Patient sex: M
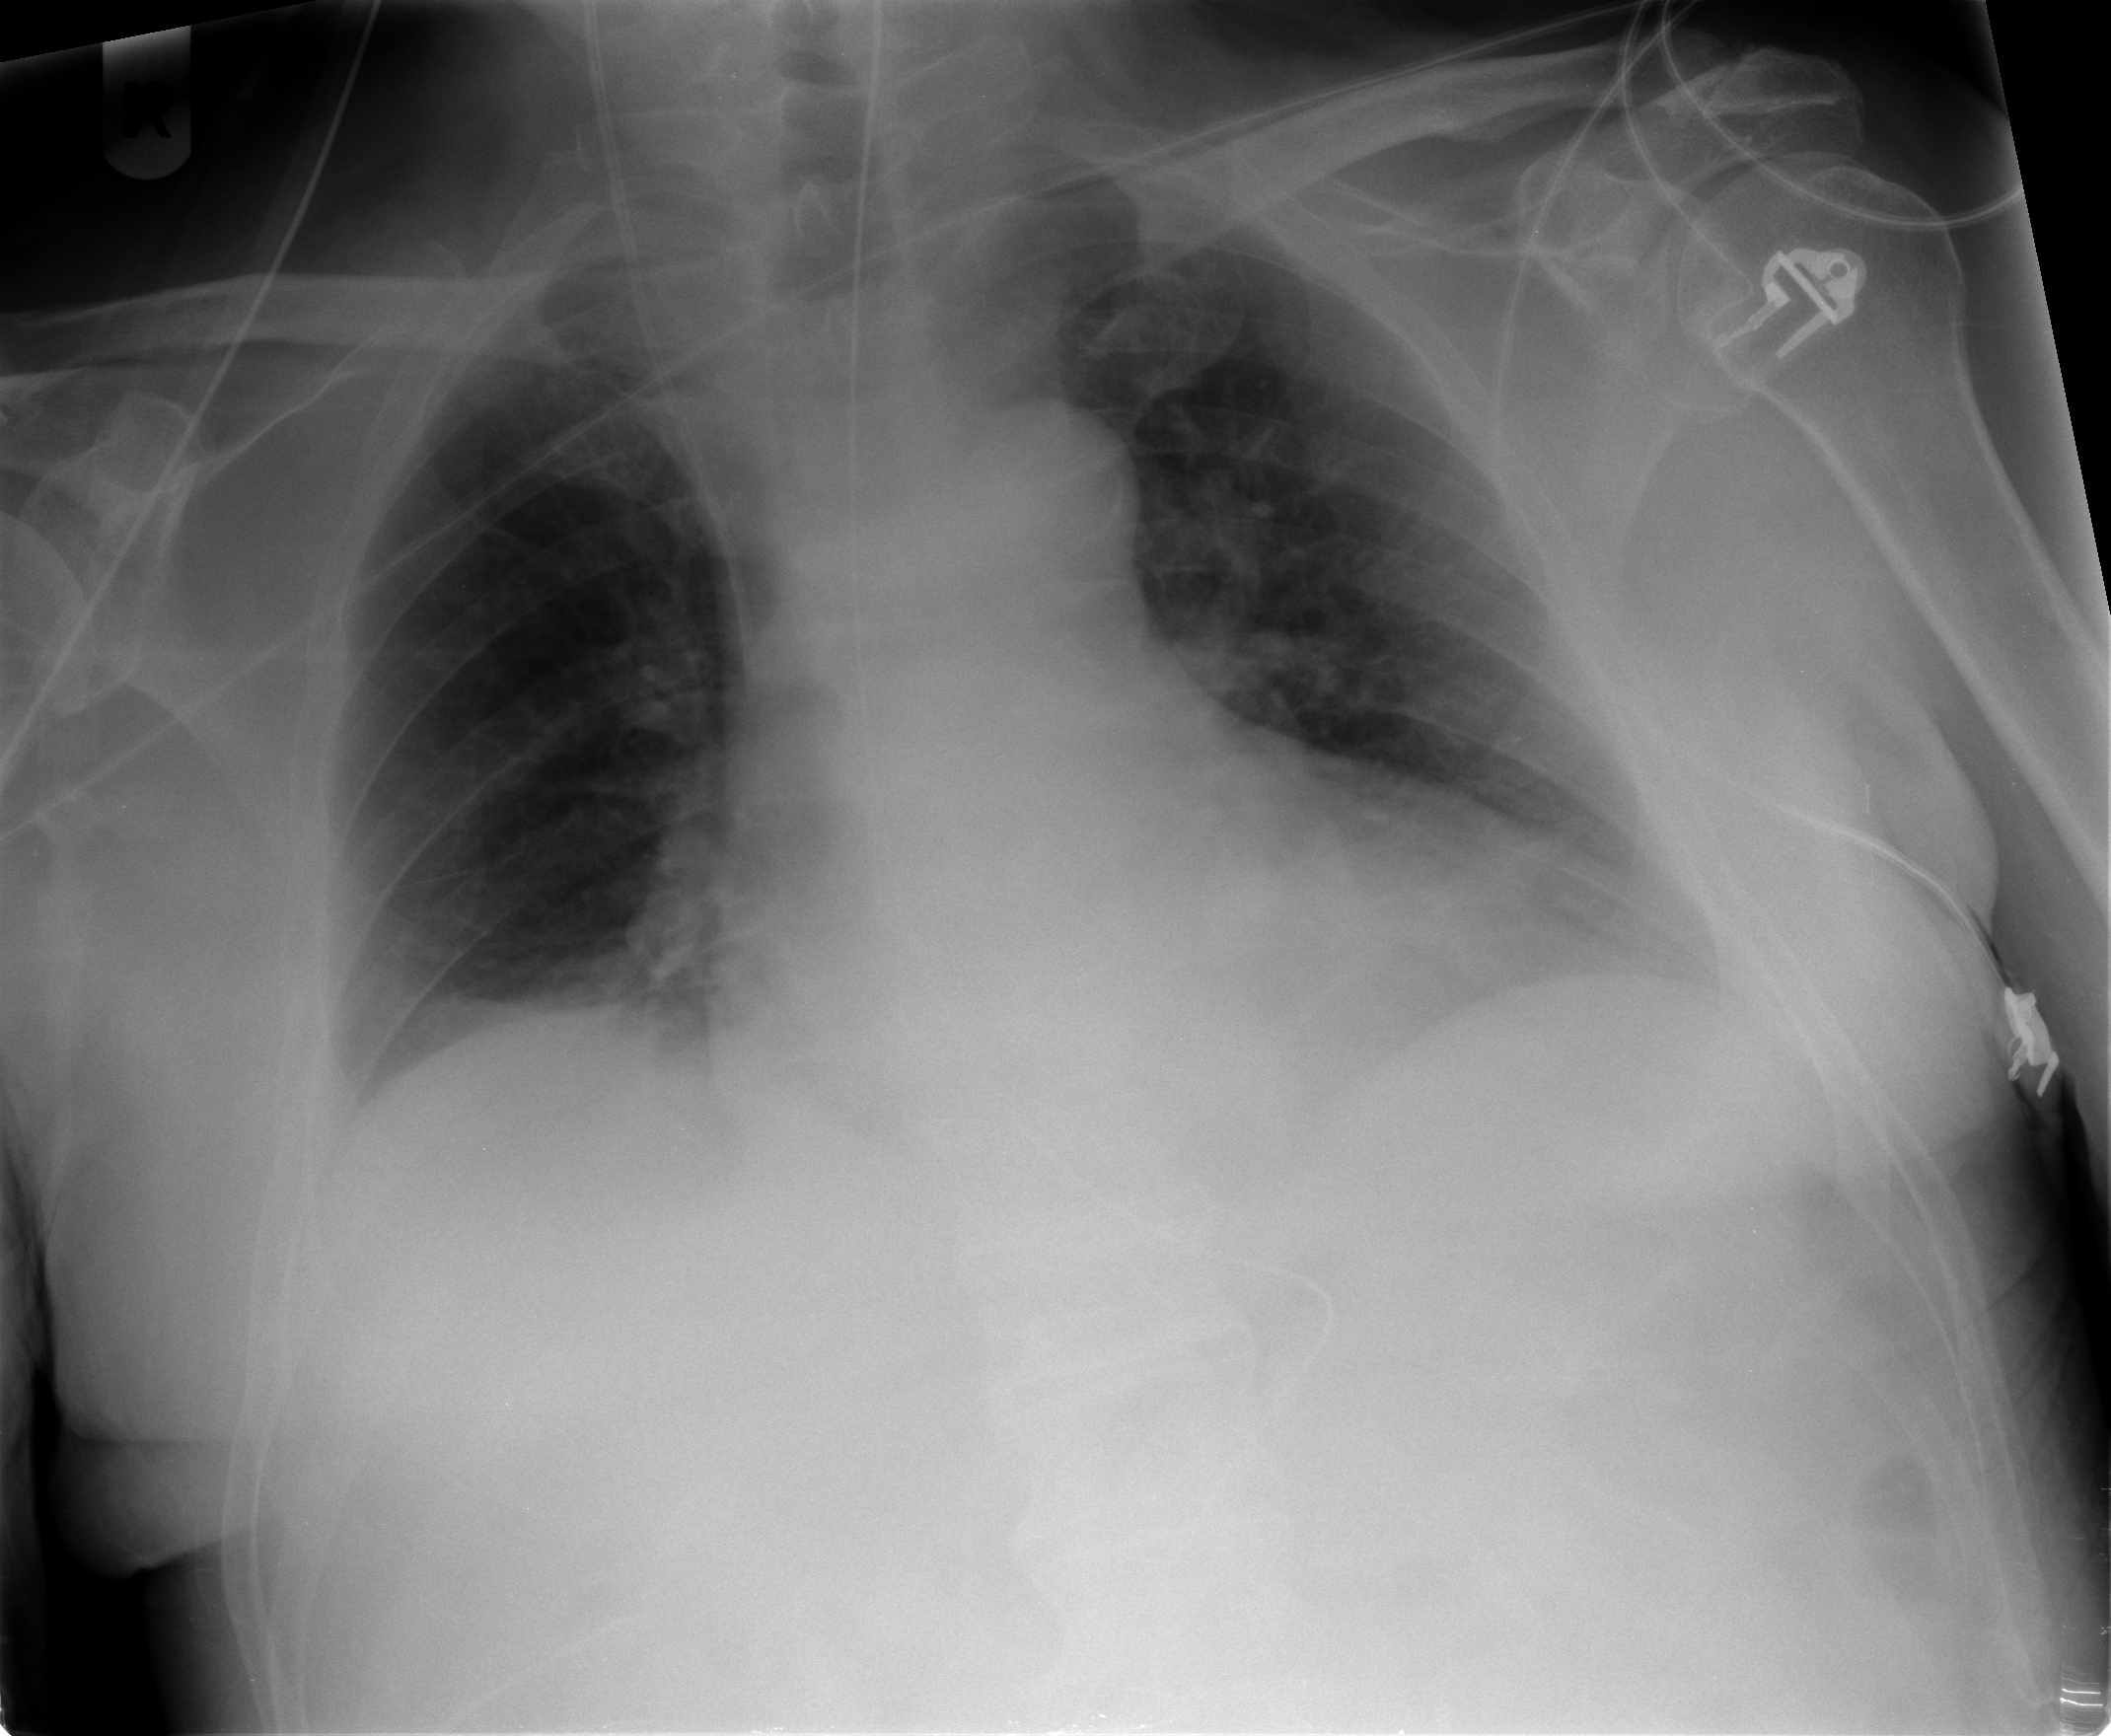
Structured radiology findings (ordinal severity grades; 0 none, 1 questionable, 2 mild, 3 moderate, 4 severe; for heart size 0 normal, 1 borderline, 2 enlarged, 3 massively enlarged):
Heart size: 2
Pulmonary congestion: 1
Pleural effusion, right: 1
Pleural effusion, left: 1
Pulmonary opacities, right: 0
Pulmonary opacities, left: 0
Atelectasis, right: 2
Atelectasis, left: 2